Interaction volume radius: 10 \u00c5
Interaction volume height: 30 \u00c5
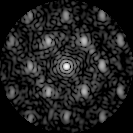
Disorder parameter: 0.4786